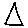
Label: triangle